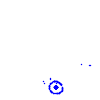
Particle: pion